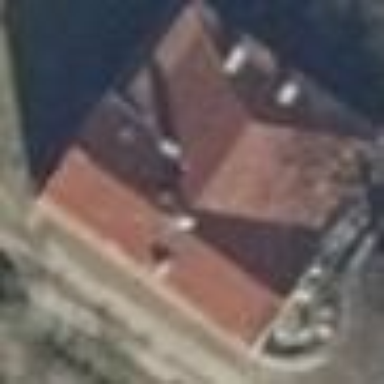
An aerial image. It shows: Simple house.